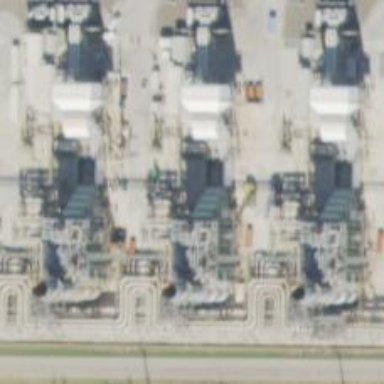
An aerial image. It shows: Gas turbine generator is in use.